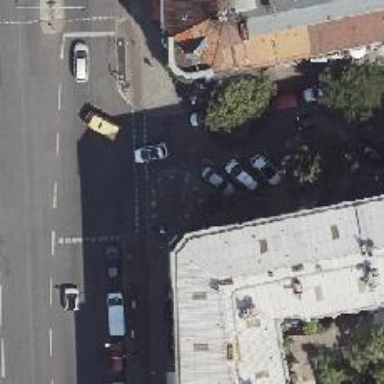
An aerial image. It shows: Bicycle parking located on the sidewalk.